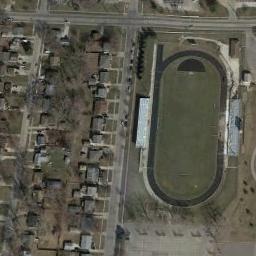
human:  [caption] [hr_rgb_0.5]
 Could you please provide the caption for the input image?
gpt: The ground track field is next to some houses arranged neatly and bare trees .

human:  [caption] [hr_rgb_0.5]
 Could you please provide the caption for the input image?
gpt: There is a road beside the ground track field .

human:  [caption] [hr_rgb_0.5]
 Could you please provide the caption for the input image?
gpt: There is a road between track and field and residential area .

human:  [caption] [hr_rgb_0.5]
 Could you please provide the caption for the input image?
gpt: Part of the track is not covered with green .

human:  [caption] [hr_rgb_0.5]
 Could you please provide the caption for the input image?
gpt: A ground track field with a black track and some buildings beside .